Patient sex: M
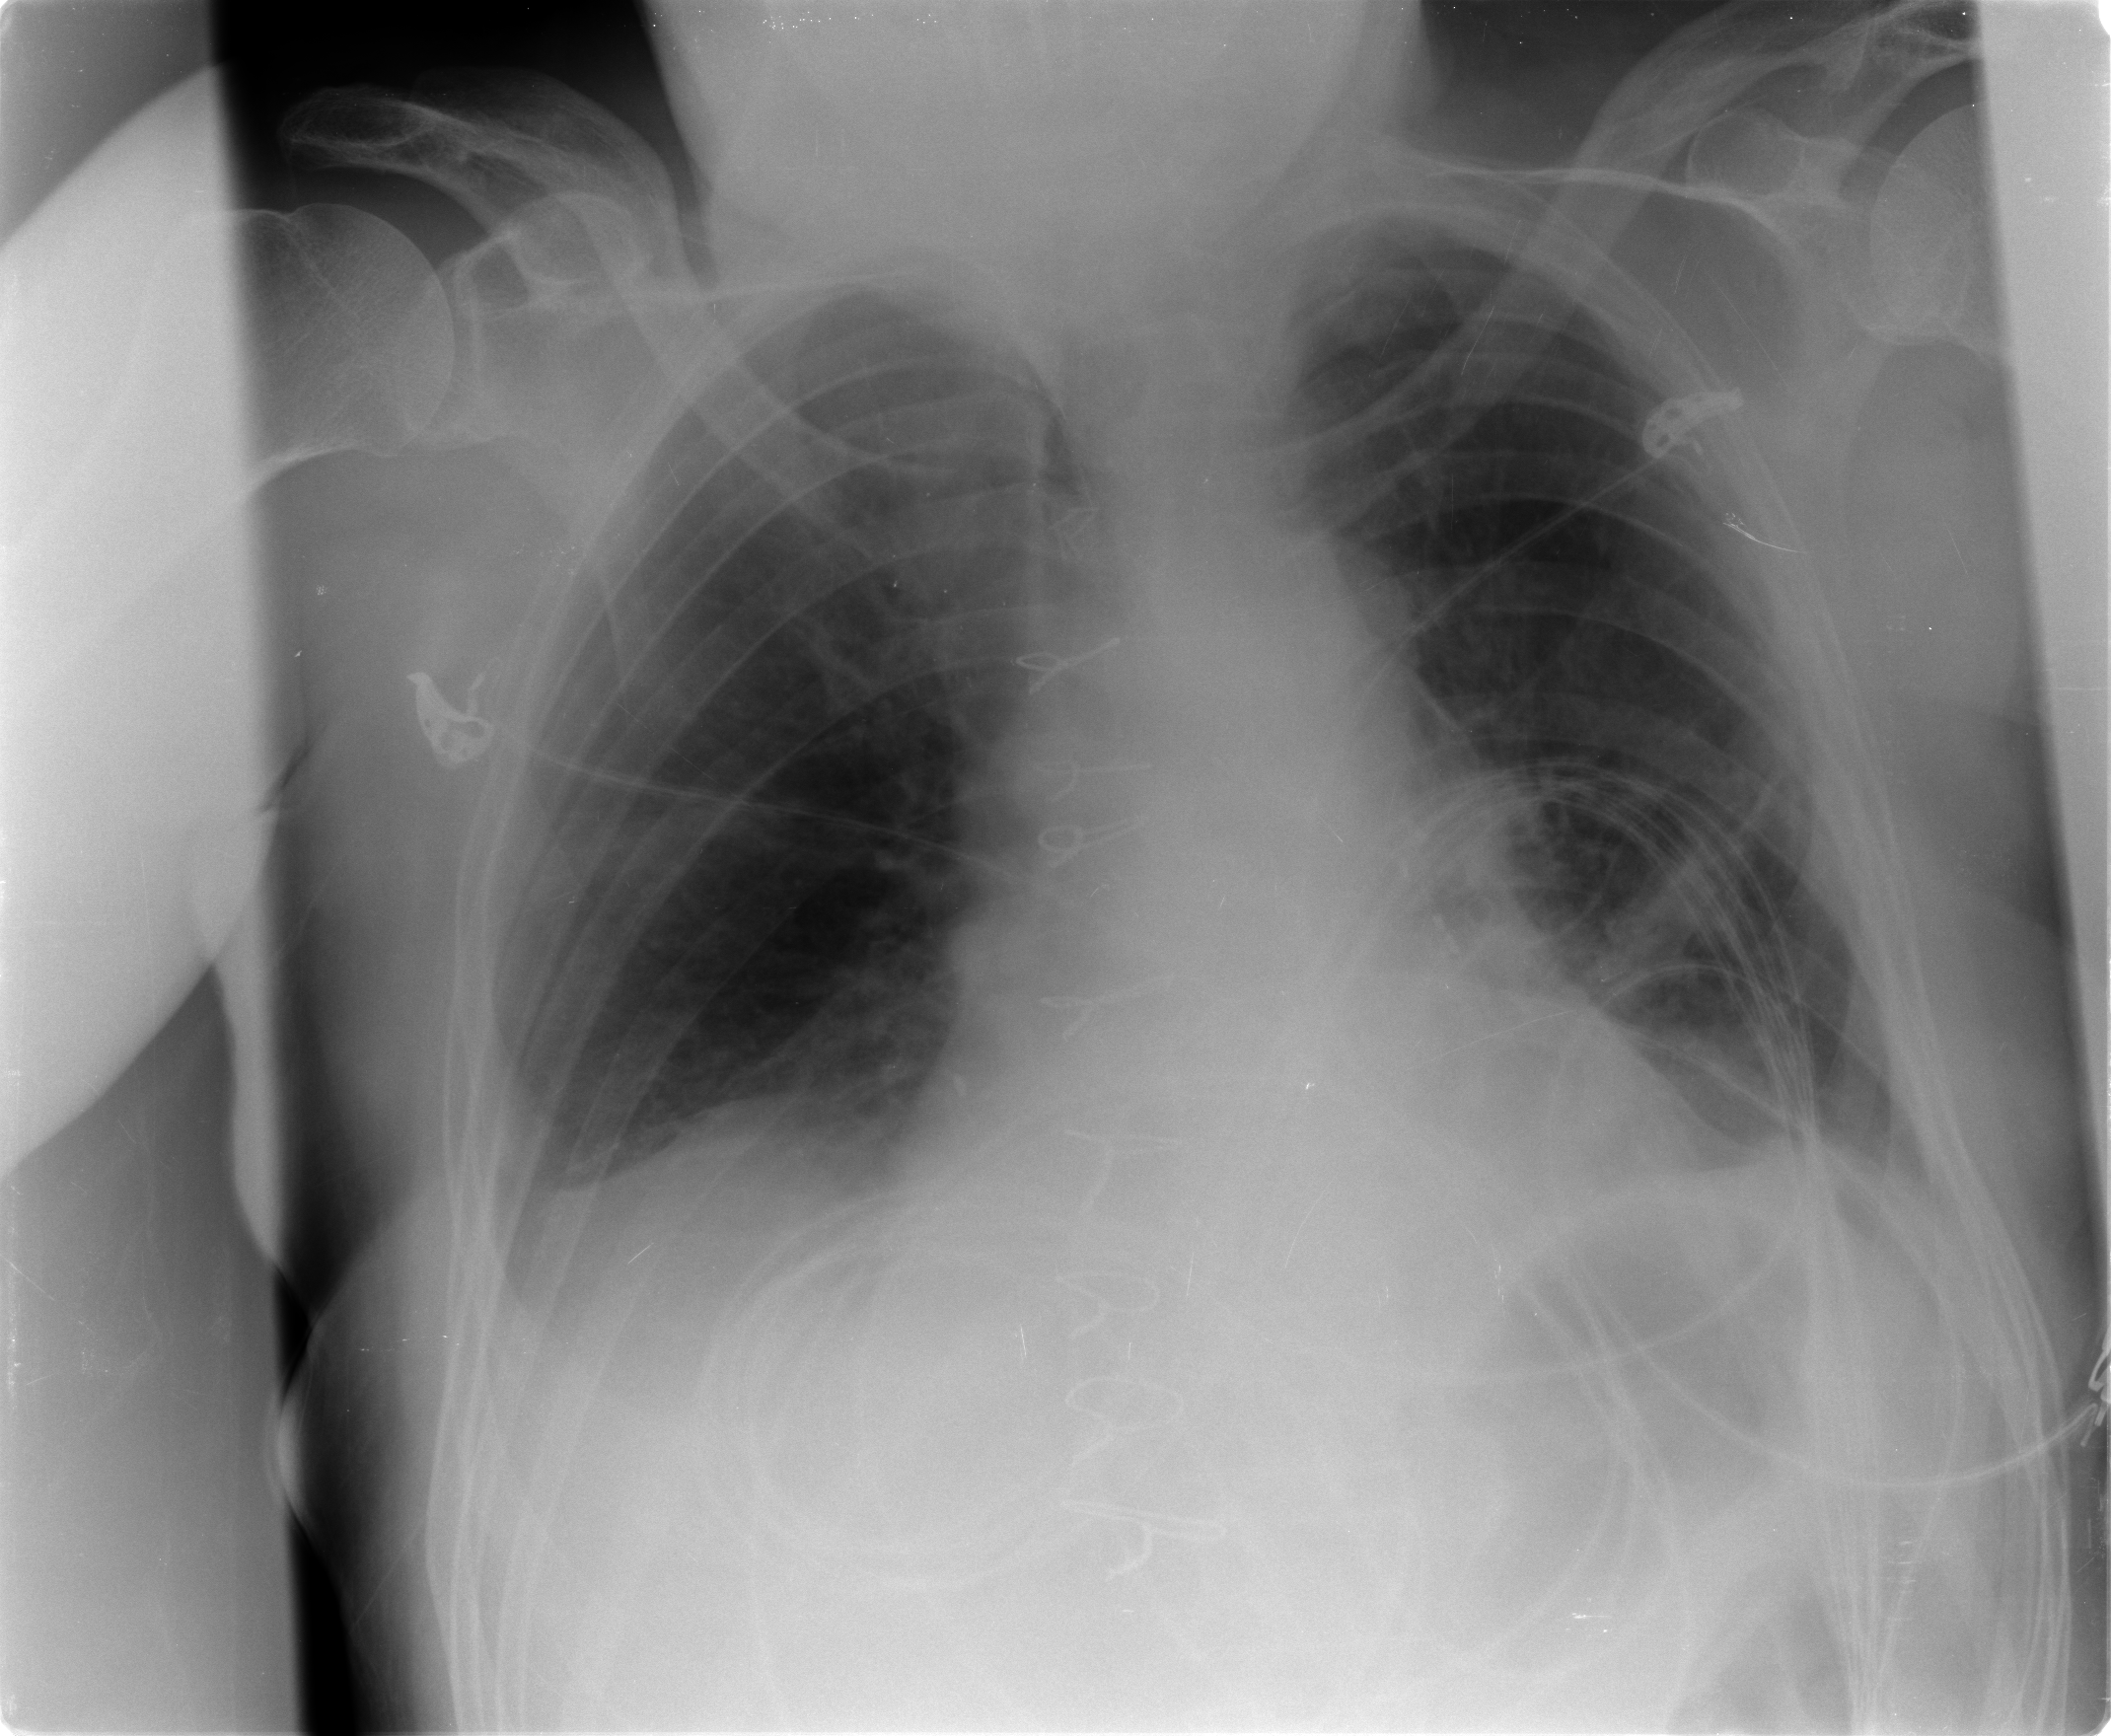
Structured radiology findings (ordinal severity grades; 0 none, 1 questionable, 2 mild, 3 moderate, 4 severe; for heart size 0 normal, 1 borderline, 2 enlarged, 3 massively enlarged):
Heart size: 2
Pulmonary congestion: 2
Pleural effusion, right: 2
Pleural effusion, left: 2
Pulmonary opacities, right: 0
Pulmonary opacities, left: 0
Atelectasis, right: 2
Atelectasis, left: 2